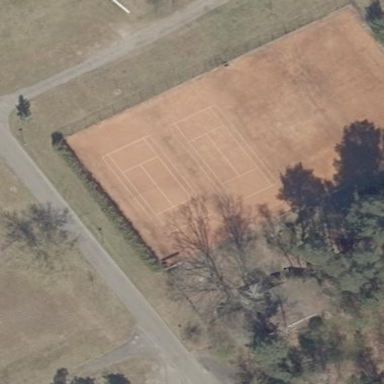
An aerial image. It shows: Clay tennis court on the leisure land pitch.